Question: I'm trying to use a tag like this:
'''
<a ng-click="$location.path('/restaurant/{{restaurant._id}}')">{{restaurant.name}}</a>
'''
However, nothing happens when I click the tag.
Oddly, if I hard-code the value there, like this:
'''
<a ng-click="$location.path('/restaurant/512ad624b67fe1f446709331')">{{restaurant.name}}</a>
'''
it works as expected.
Screenshot of the DOM:

Why would this be? How could I work around this?
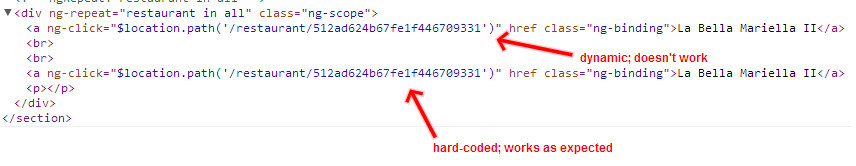
Answer: From <URL>, you are able to use the variable directly, without braces.
I.e.
'''
<a ng-click="$location.path('/restaurant/' + restaurant._id)">{{restaurant.name}}</a>
'''